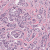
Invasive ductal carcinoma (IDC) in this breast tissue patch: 1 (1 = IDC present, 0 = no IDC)